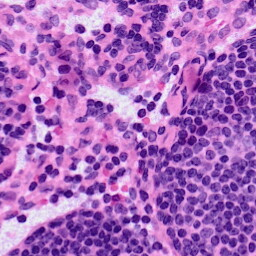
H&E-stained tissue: LymphNode